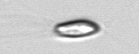
Label: Chrysochromulina